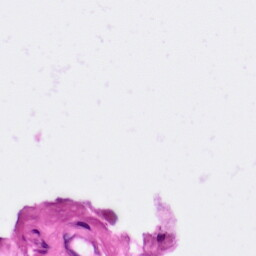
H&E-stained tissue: Pancreatic